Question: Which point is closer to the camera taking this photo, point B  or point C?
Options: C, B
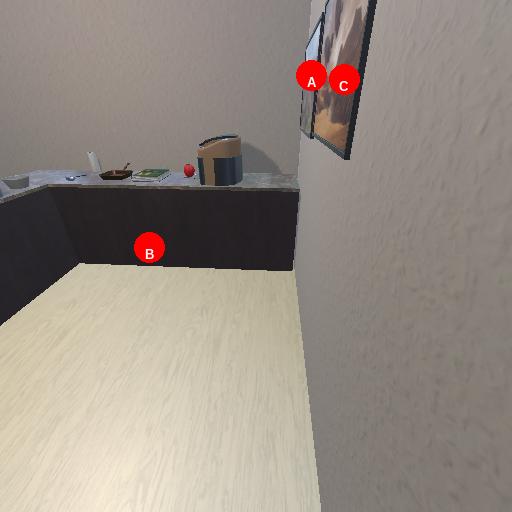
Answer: C